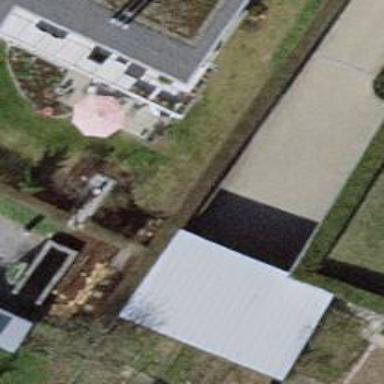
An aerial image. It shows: Hedge acting as barrier.